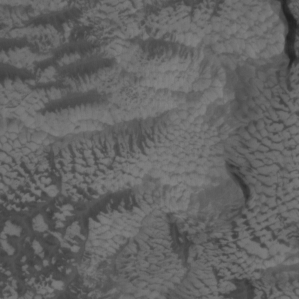
Label: non_frost